A 2-D grayscale encoding of one vibration snapshot from a rotor kit is shown. Based on the visible evidence, which rotor condition applies: normal, misalignment, unbalance, looseness?
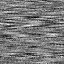
Answer: misalignment